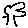
Label: tree